Interaction volume radius: 10 \u00c5
Interaction volume height: 50 \u00c5
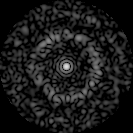
Disorder parameter: 0.8363